Field crop: tomato
Growth stage: 2
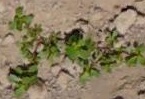
Species: portulaca